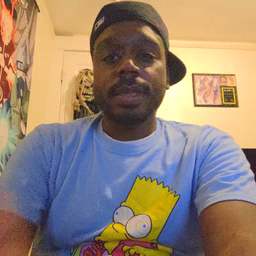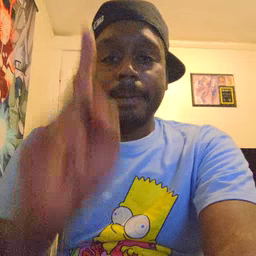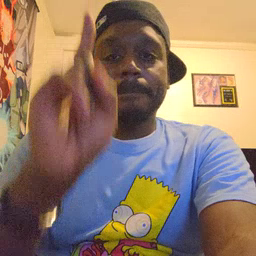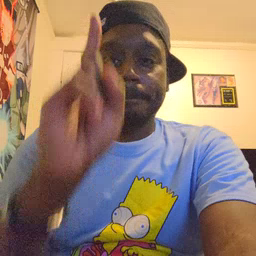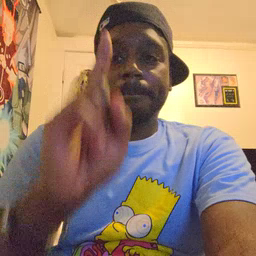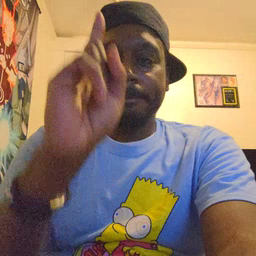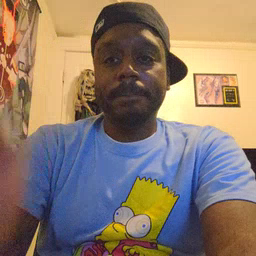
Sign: up